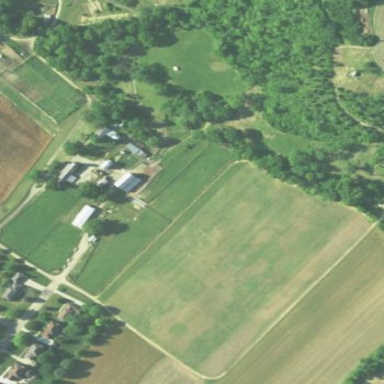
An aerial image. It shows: Farm attraction situated in the farmland.